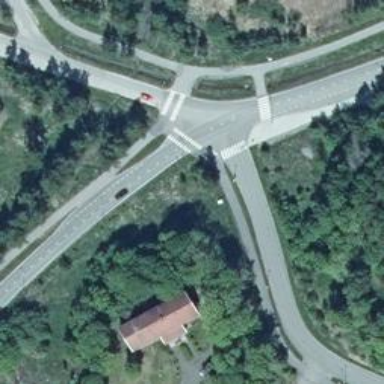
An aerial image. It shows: Marked zebra crossing on the road.